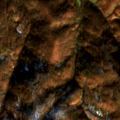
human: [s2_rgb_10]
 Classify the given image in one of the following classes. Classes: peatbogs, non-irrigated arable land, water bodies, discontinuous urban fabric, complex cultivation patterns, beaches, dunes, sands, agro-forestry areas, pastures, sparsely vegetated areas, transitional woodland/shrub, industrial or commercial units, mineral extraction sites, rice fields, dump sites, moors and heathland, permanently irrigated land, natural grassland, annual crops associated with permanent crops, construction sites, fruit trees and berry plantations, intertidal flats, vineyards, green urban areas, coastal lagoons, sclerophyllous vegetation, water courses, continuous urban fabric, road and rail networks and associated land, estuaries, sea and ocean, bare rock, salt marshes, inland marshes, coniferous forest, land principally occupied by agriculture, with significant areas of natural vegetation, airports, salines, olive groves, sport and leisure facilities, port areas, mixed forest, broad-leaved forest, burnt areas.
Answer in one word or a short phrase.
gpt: broad-leaved forest